Aerial crown-view tile of a tropical tree (Barro Colorado Island, Panama), acquired 20250124:
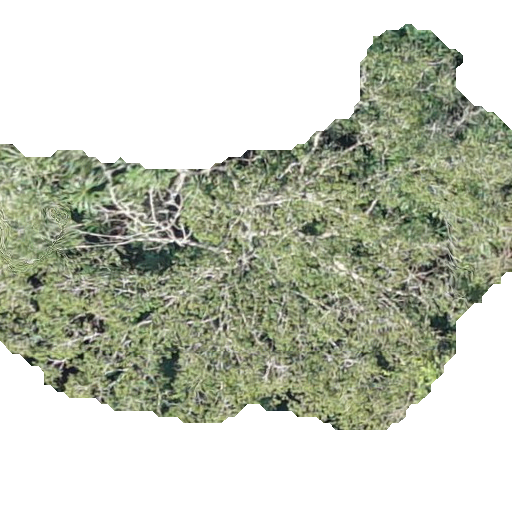
Species: Hura crepitans
GBIF accepted scientific name: Hura crepitans
Crown area: 215.822 m²